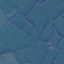
Land use / land cover: Pasture